Question: Please look at the following image to understand the problem:

As you can see, there is a 'RelativeLayout' which holds a custom 'View' and a 'LinearLayout'.
Between them, there is also another 'View', which 'Visibility' is set to 'GONE'.
Now, when I press the 'Button', I would like to change the visibility of that 'GONE' View to 'VISIBLE', and rearrange the 'RelativeLayout', so that the third 'View' gets between custom 'View' and 'LinearLayout'. When I press another button, I would like to make third view GONE again. How can I achieve that?
Here is my XML:
'''
<view
android:id="@+id/CanvasView"
android:layout_width="200dp"
android:layout_height="40dp"
android:layout_above="@+id/HorizontalScrollView"
android:layout_centerHorizontal="true"
android:layout_margin="0dp"
android:layout_marginBottom="0dp"
android:layout_marginTop="0dp"
class="com.example.CanvasView"
android:orientation="vertical" />
<HorizontalScrollView
android:id="@+id/HorizontalScrollView"
android:layout_width="match_parent"
android:layout_height="wrap_content"
android:layout_above="@+id/linearLayout2"
android:clickable="false"
android:focusable="false"
android:focusableInTouchMode="false"
android:visibility="gone" >
<LinearLayout
android:layout_width="match_parent"
android:layout_height="match_parent"
android:clickable="false"
android:focusable="false"
android:focusableInTouchMode="false"
android:orientation="horizontal" >
//SOME BUTTONS HERE
</LinearLayout>
</HorizontalScrollView>
<LinearLayout
android:id="@+id/linearLayout2"
android:layout_width="fill_parent"
android:layout_height="wrap_content"
android:layout_alignParentBottom="true"
android:layout_marginTop="5dp" >
<Button
android:id="@+id/button1"
android:layout_width="0dp"
android:layout_height="wrap_content"
android:layout_gravity="center_vertical|center_horizontal"
android:layout_weight="0.4"
android:maxWidth="200dp"
android:text="Clear"
android:textColor="@android:color/white"
android:textSize="20sp" />
<Button
android:id="@+id/settingsButton"
android:layout_width="44dp"
android:layout_height="44dp"
android:layout_gravity="center_vertical|center_horizontal"
android:background="@drawable/settings_button_selector" />
<Button
android:id="@+id/button2"
android:layout_width="0dp"
android:layout_height="wrap_content"
android:layout_gravity="center_vertical|center_horizontal"
android:layout_weight="0.4"
android:enabled="false"
android:maxWidth="200dp"
android:text="Recognize"
android:textColor="@android:color/white"
android:textSize="20sp" />
</LinearLayout>
'''
If I only setVisibility of the third view in OnClick() method, it will appear above LinearLayout and it will overlay the custom View (I tried it before). In other words, it will not move RelativeLayout up.
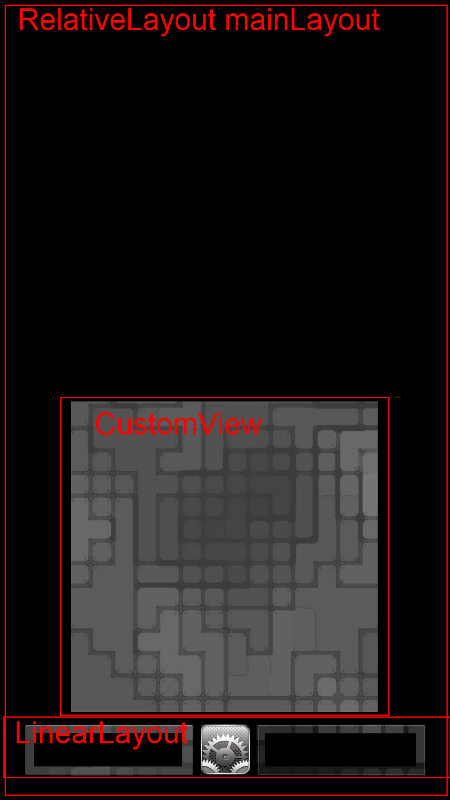
Answer: '''
findViewById(R.id.button1).setOnClickListener(new OnClickListener(){
public void onClick(View v) {
findViewById(R.id.hiddenview).setVisibility(View.GONE);
findViewById(R.id.relativelayout).invalidate();
}
});
findViewById(R.id.button2).setOnClickListener(new OnClickListener(){
public void onClick(View v) {
findViewById(R.id.hiddenview).setVisibility(View.VISIBLE);
findViewById(R.id.relativelayout).invalidate();
}
});
'''